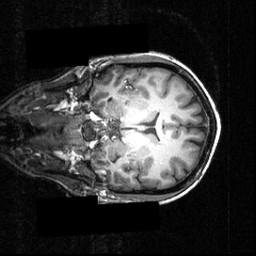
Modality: T1w
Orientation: coronal
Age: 24
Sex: female
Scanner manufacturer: siemens
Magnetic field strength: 3.951 T
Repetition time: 1.5 s
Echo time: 0.00335 s